Current action and preconditions to check: trajectory_clear

Your task: For each precondition in the list above, predict whether it will hold at this action.

Consider the current scene as observed from the mobile robot's camera, and analyze the predicted future states of all dynamic agents (e.g., people, animals, vehicles, or any moving entities) within the NEXT SECOND.

IMPORTANT: Only answer "very likely" if you are absolutely certain—based on strong, clear evidence—that a dynamic agent will violate the precondition in the predicted future state. Do NOT answer "very likely" for unlikely, ambiguous, or low-probability risks.

Ask yourself for each precondition: Is there a high probability, with clear and convincing evidence, that the predicted future states of any dynamic agent will interfere with the predicted future state of the currently executing action within the NEXT SECOND, causing that precondition to fail?

Assess the risk level based on these predictions. Use "likely" or "very likely" if motions create a clear risk of interference.

Use "neutral" or "improbable" if agents are nearby but their predicted paths are clearly diverging or non-conflicting.

Failure Risk Categories: "very improbable", "improbable", "neutral", "likely", "very likely"

Answer Format: Output ONLY the probability_of_failure value from these categories: "very improbable", "improbable", "neutral", "likely", "very likely"

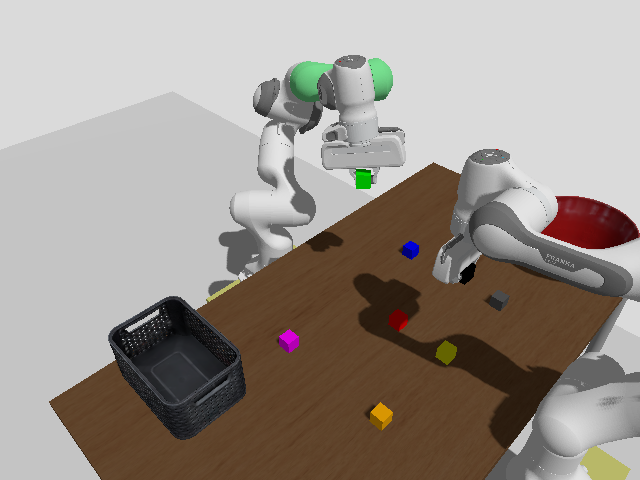

Answer: very improbable